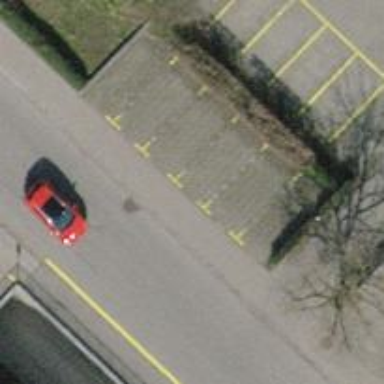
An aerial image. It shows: Parking area with surface.